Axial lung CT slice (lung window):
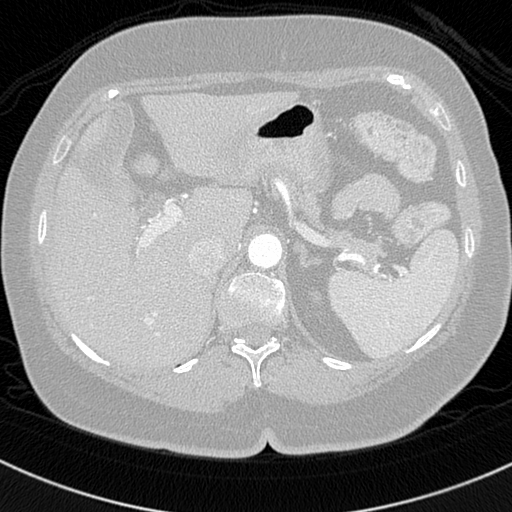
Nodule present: no